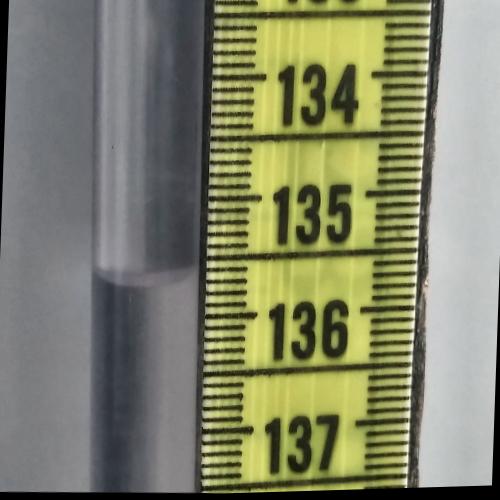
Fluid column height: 135.7 cm